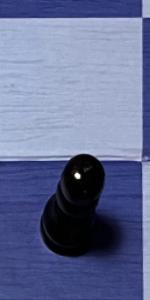
Label: Pawn_Black